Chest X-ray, PA view. Patient: 59 years old, sex M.
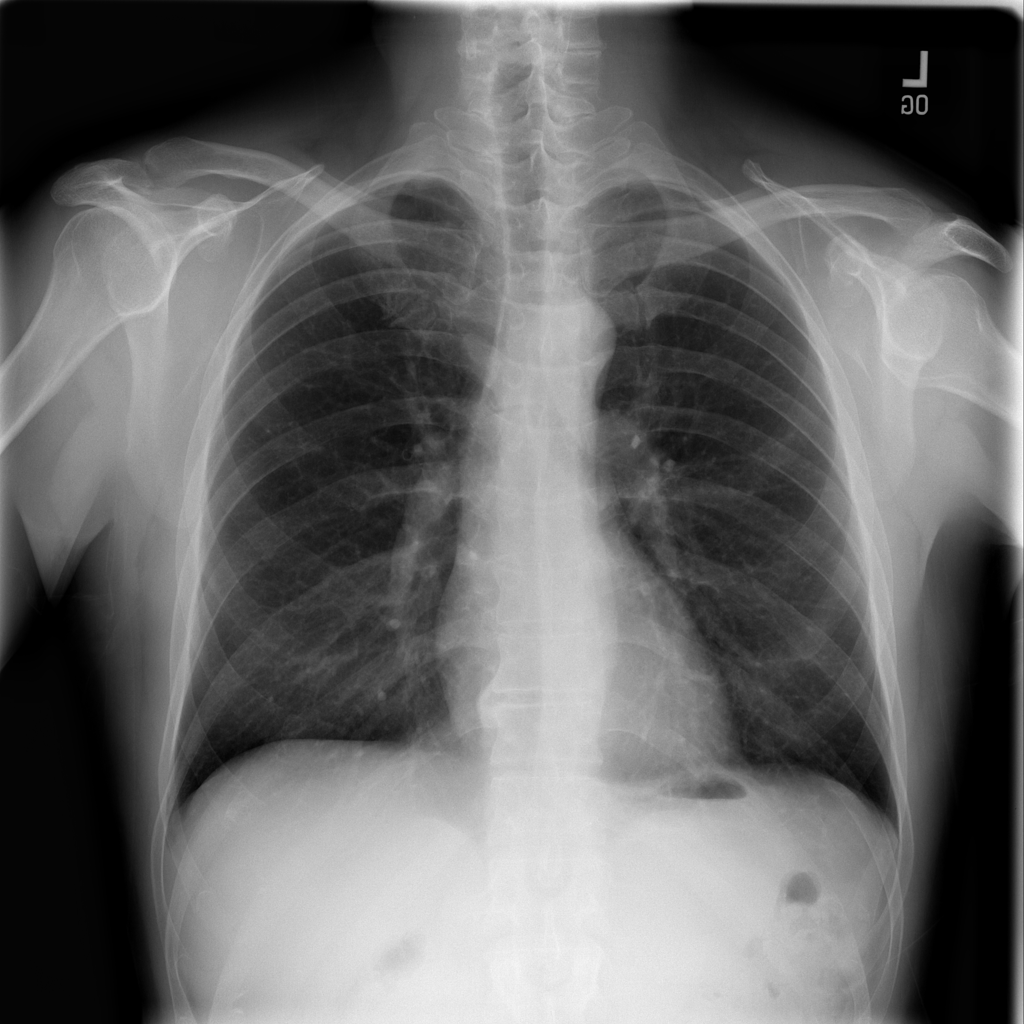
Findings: Infiltration